Aerial crown-view tile of a tropical tree (Barro Colorado Island, Panama), acquired 20250915:
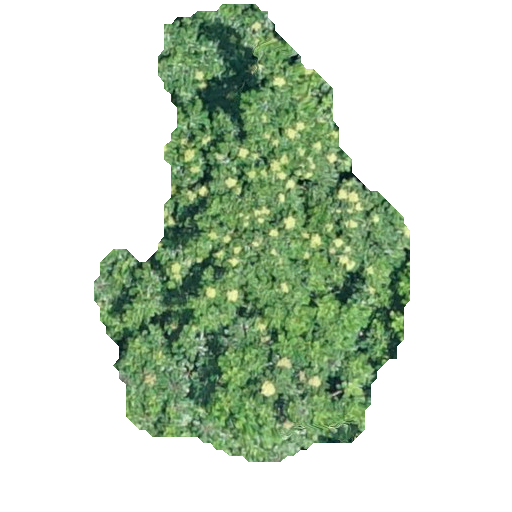
Species: Zanthoxylum ekmanii
GBIF accepted scientific name: Zanthoxylum ekmanii
Crown area: 135.783 m²